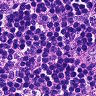
Metastatic tissue present: no